Field crop: maize
Growth stage: 2
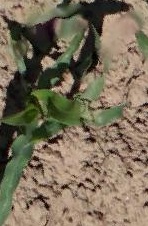
Species: maize